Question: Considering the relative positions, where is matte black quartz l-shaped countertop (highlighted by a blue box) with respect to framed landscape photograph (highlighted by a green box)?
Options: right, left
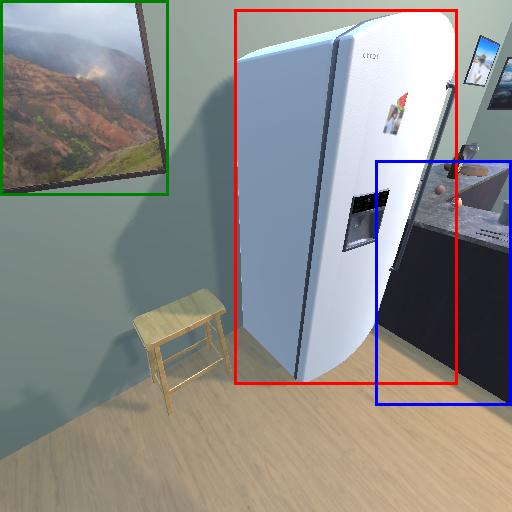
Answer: right